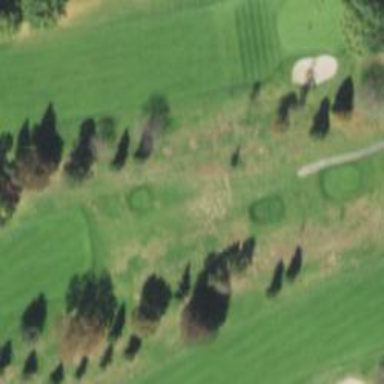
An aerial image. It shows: Golf tee.